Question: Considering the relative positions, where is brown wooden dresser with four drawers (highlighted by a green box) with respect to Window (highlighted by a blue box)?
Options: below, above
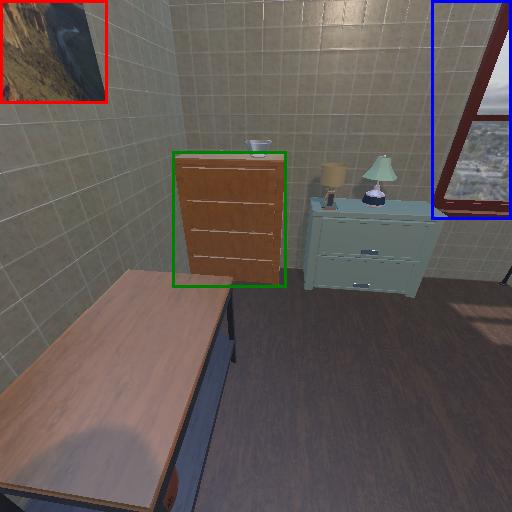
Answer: below